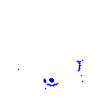
Particle: kaon